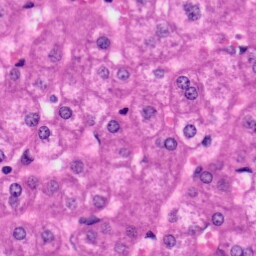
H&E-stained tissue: Liver